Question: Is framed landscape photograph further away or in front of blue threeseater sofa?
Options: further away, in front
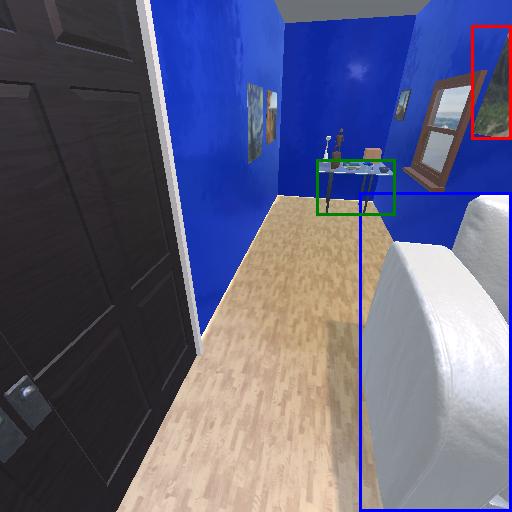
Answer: further away